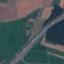
Land use / land cover class: Highway